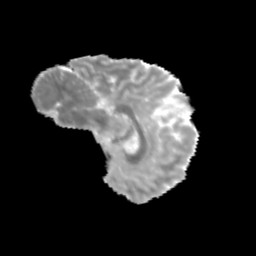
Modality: MD
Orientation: sagittal
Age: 13
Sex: male
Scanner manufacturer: siemens
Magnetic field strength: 3 T
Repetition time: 3.8 s
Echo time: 0.07 s